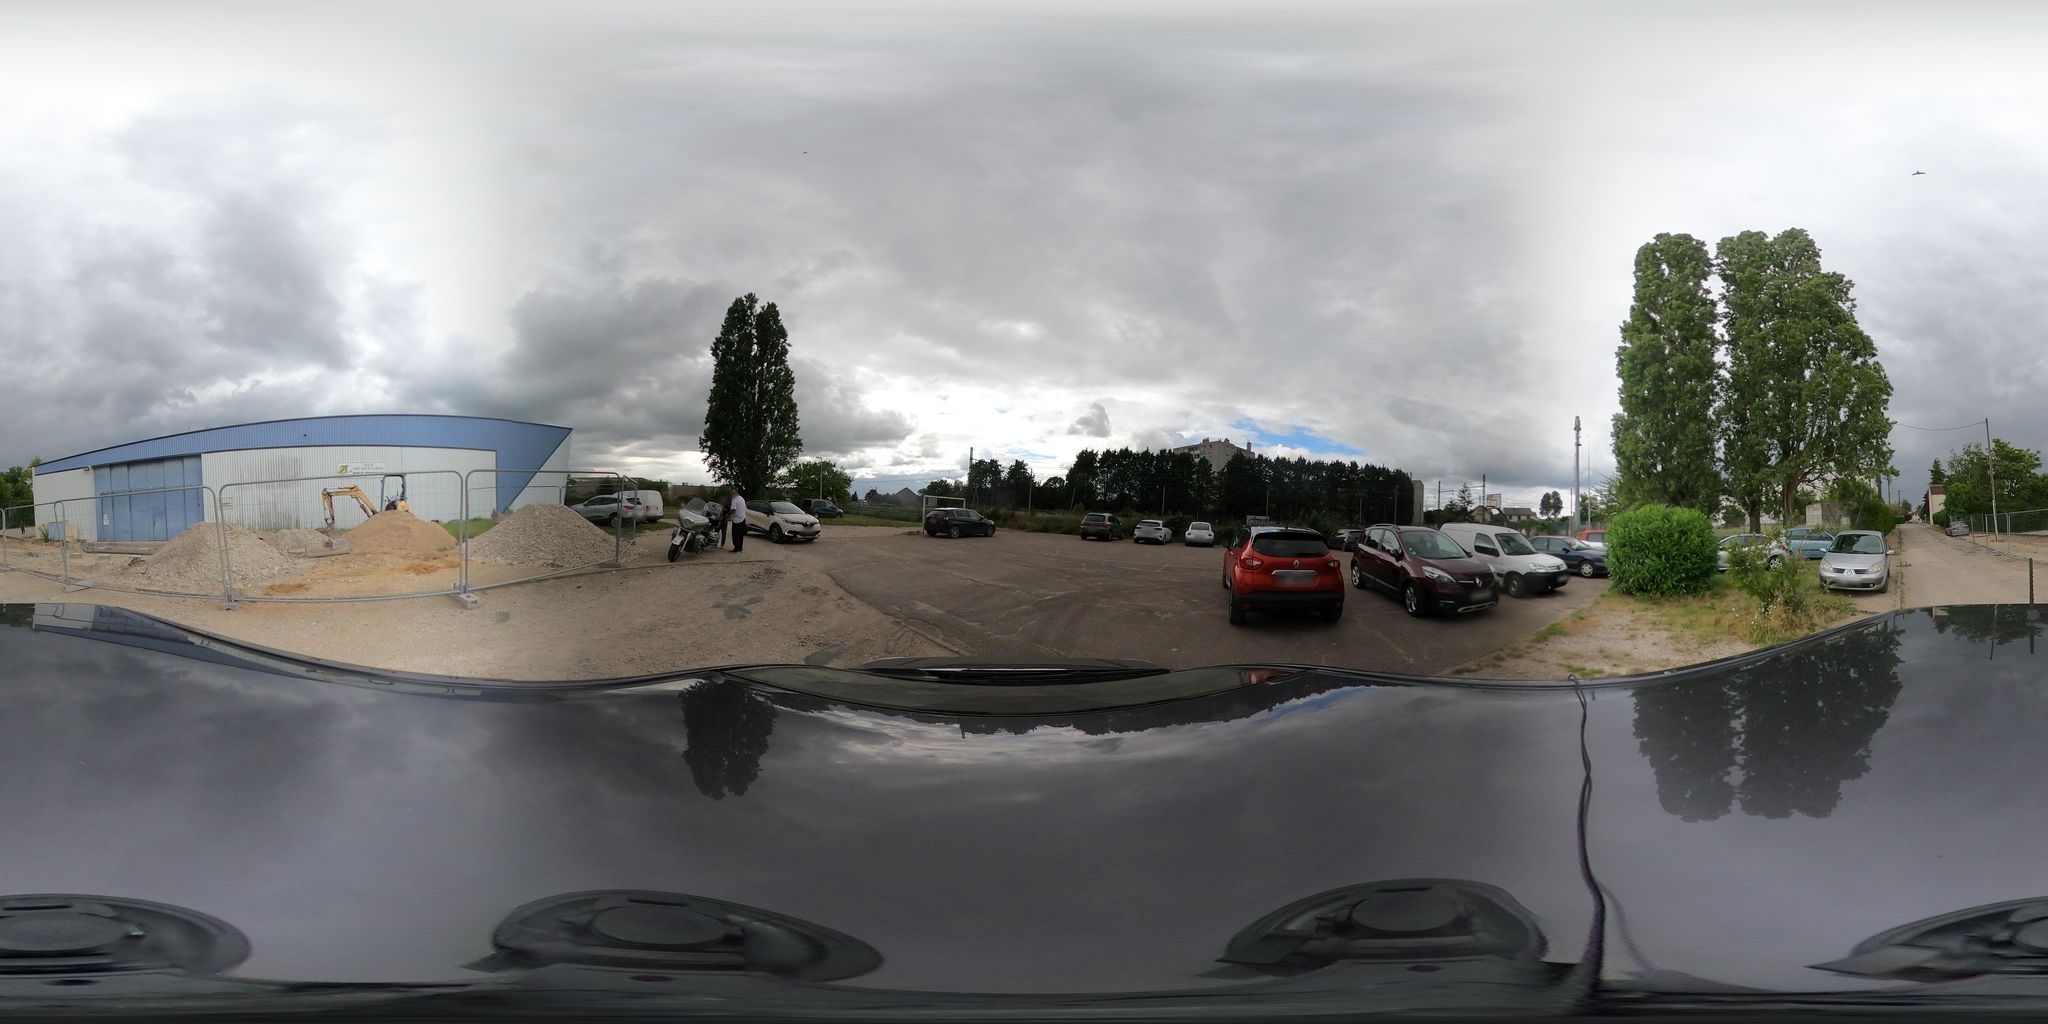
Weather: cloudy
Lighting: day
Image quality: slightly poor
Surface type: cycling surface
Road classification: steps, residential, path
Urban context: urban centre
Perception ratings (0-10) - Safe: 3.99, Lively: 3.45, Beautiful: 4.9, Boring: 4.23, Depressing: 6.21, Wealthy: 6.77